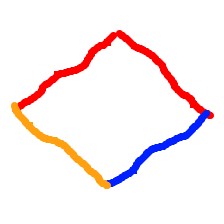
Shape: rhombus